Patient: sex M, age 79
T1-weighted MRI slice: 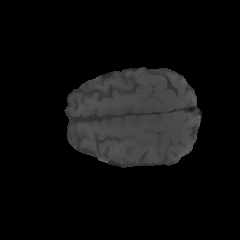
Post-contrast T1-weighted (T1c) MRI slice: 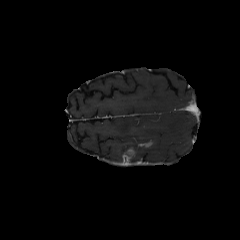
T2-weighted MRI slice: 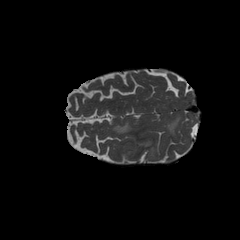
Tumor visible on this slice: yes
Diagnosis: Glioblastoma, IDH-wildtype
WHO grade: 4